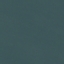
Label: SeaLake